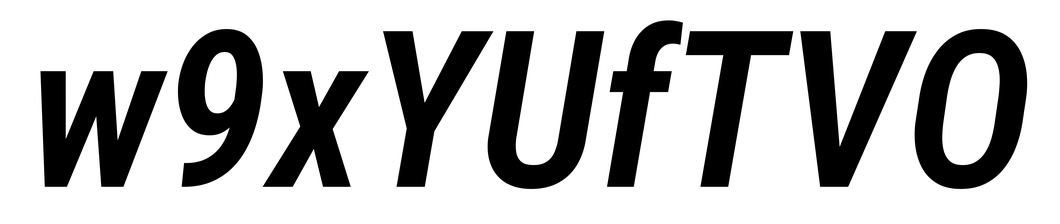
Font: Roboto-Italic_Condensed_SemiBold_Italic